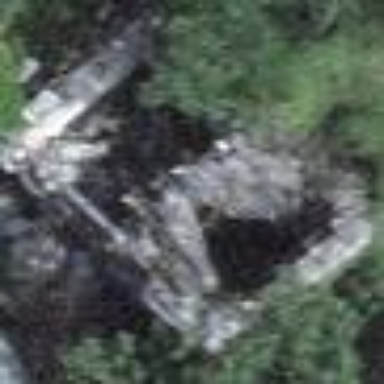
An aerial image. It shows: Historic building now in ruins.